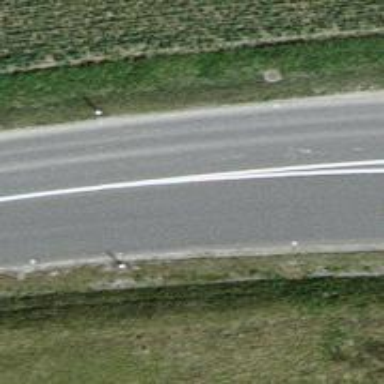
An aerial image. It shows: Secondary road with asphalt surface. It has cycle lane on both sides.